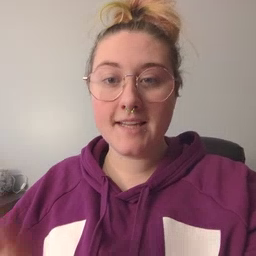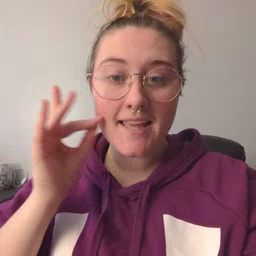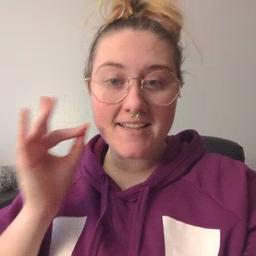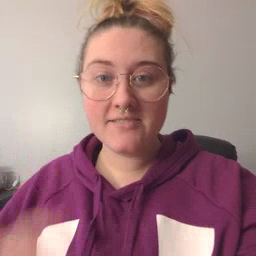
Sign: kitty